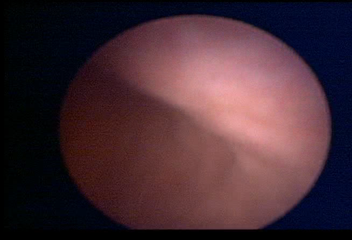
Modality: WLC
Class: Normal mucosa
Bladder cancer association: No